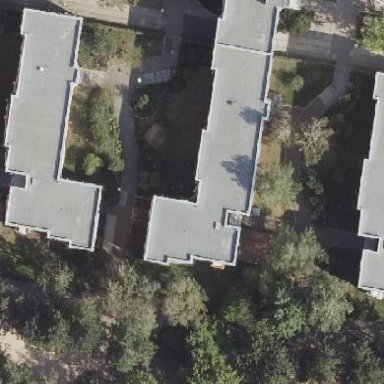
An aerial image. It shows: Building with apartments and flat roof.